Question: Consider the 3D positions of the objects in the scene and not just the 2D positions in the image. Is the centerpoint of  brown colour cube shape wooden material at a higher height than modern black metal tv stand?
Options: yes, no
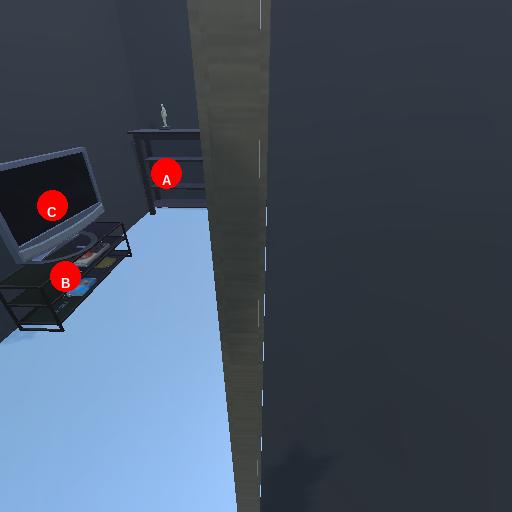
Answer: yes